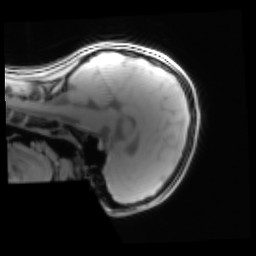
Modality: PDw
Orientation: sagittal
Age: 17
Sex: female
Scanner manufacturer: siemens
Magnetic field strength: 3 T
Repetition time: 0.25 s
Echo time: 0.00103 s